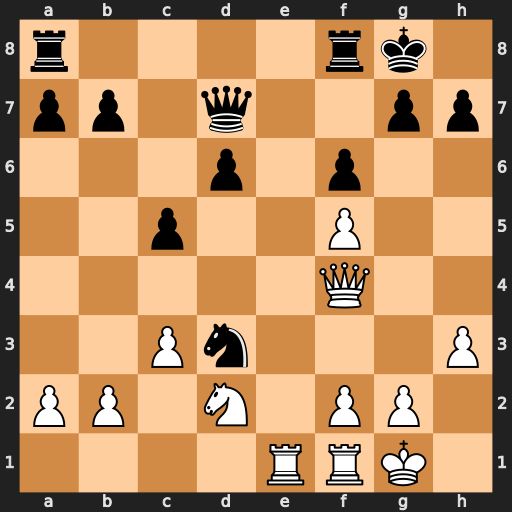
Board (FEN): r4rk1/pp1q2pp/3p1p2/2p2P2/5Q2/2Pn3P/PP1N1PP1/4RRK1
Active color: w
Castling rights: -
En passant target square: -
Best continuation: Qc4+ d5 Qxd3